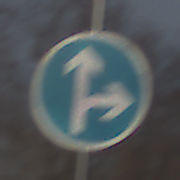
Verkehrszeichen: VorgeschriebeneFahrtrichtungGeradeausOderRechts
Umgebung: Outdoor, Nature
Tageszeit: MorningAfternoon
Wetter: PartlyCloudy
Licht: Natural
Jahreszeit: NotSpecified
Kontrast: HighContrast